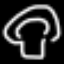
Label: mushroom